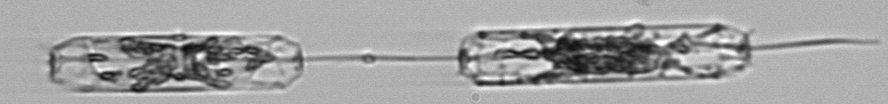
Label: Ditylum_brightwellii